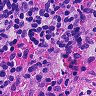
Metastatic tissue present: no